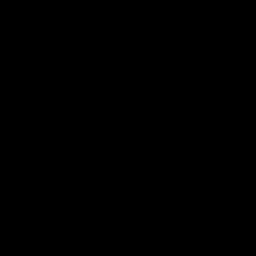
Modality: T1w
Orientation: sagittal